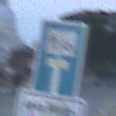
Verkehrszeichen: SackgasseRadverkehrFussgaengerDurchlaessig
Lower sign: HinweisGeaenderteVorfahrtVerkehrsfuehrungVerkehrsregelung3
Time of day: Dawn
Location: Outdoor (Urban)
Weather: Clear
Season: NotSpecified
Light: Natural